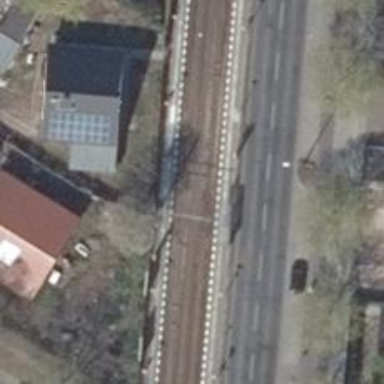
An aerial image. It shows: Tram station for public transport.